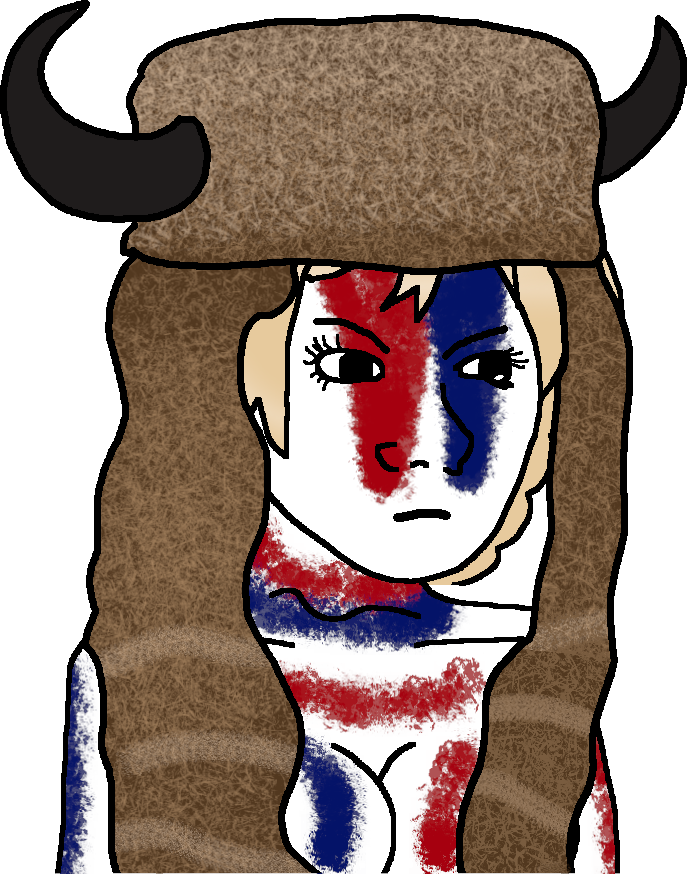
Label: 5_Trad_Wife